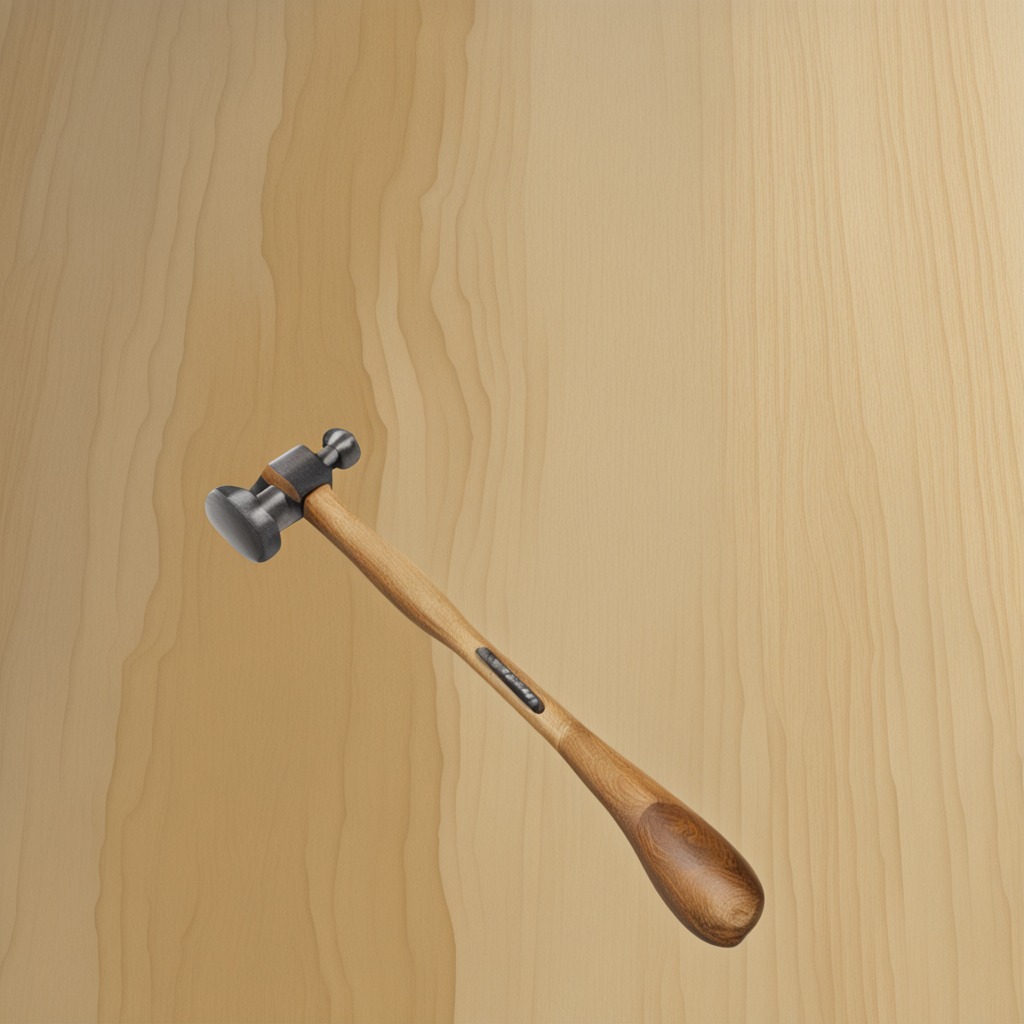
A hammer lying on a plywood surface in a paint workshop lit by afternoon window light